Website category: sports
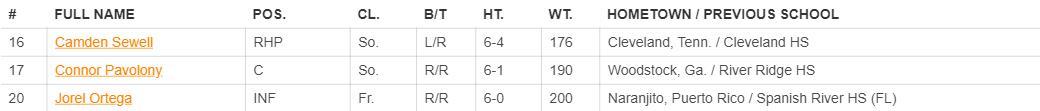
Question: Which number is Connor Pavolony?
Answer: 17

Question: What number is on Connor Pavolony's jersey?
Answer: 17

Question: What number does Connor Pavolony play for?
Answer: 17

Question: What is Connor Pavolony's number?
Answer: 17

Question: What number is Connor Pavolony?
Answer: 17

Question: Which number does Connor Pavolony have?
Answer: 17

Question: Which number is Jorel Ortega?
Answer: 20

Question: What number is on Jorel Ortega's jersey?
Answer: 20

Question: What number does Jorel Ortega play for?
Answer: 20

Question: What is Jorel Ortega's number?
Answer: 20

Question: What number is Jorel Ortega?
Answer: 20

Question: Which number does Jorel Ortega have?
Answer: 20

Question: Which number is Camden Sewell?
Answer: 16

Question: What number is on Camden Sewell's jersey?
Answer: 16

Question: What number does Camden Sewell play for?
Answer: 16

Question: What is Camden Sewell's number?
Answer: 16

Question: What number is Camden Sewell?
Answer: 16

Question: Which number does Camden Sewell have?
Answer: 16

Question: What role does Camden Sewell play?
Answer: RHP

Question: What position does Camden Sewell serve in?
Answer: RHP

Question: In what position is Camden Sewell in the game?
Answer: RHP

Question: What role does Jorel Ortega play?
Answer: INF

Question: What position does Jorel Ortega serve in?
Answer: INF

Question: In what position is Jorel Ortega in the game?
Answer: INF

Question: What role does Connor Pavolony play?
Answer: C

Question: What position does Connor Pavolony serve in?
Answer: C

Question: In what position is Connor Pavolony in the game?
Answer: C

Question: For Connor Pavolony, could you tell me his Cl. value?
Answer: So.

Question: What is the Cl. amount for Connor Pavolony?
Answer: So.

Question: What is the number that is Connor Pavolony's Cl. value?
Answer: So.

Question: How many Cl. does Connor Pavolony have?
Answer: So.

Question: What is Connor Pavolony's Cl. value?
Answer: So.

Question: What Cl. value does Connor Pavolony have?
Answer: So.

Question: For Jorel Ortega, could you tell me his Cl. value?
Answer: Fr.

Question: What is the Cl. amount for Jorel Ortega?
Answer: Fr.

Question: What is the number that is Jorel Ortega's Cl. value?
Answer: Fr.

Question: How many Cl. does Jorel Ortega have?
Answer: Fr.

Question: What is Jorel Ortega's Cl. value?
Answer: Fr.

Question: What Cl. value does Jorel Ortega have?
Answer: Fr.

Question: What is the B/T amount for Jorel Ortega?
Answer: R/R

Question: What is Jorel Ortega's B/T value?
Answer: R/R

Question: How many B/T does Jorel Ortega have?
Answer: R/R

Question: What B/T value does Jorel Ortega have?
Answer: R/R

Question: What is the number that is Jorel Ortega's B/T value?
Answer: R/R

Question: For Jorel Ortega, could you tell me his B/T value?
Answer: R/R

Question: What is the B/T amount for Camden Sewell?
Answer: L/R

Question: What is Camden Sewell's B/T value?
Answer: L/R

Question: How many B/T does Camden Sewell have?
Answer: L/R

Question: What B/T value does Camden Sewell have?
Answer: L/R

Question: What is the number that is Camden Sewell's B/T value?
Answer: L/R

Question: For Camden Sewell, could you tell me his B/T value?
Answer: L/R

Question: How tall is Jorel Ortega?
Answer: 6-0

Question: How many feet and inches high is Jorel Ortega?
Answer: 6-0

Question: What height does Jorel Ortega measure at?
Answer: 6-0

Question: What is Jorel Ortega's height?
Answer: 6-0

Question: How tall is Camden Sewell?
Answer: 6-4

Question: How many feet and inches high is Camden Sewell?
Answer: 6-4

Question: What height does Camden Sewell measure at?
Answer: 6-4

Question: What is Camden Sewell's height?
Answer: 6-4

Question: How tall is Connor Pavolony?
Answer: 6-1

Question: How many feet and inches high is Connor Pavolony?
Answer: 6-1

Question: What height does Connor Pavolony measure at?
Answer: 6-1

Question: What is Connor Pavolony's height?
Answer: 6-1

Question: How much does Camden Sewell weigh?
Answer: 176